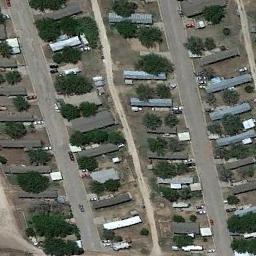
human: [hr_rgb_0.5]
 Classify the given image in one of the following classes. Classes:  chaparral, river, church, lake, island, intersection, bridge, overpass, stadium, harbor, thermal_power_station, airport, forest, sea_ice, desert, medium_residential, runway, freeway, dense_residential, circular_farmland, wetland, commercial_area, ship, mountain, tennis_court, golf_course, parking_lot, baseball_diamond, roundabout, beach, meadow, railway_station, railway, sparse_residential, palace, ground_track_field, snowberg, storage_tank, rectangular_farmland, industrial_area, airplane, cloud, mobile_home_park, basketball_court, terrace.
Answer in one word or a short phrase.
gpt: mobile_home_park